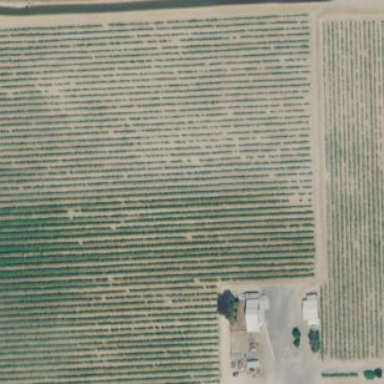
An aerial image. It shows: Vineyard with grape crops.